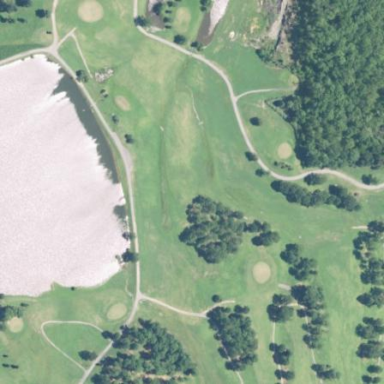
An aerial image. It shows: Golf course.